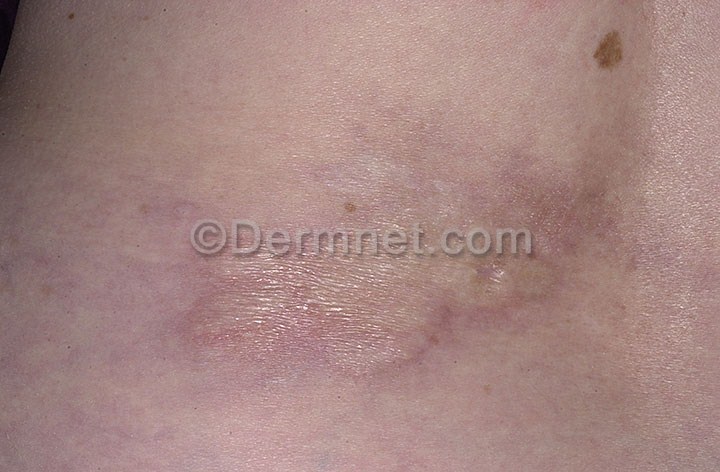
Disease: Lupus and other Connective Tissue diseases